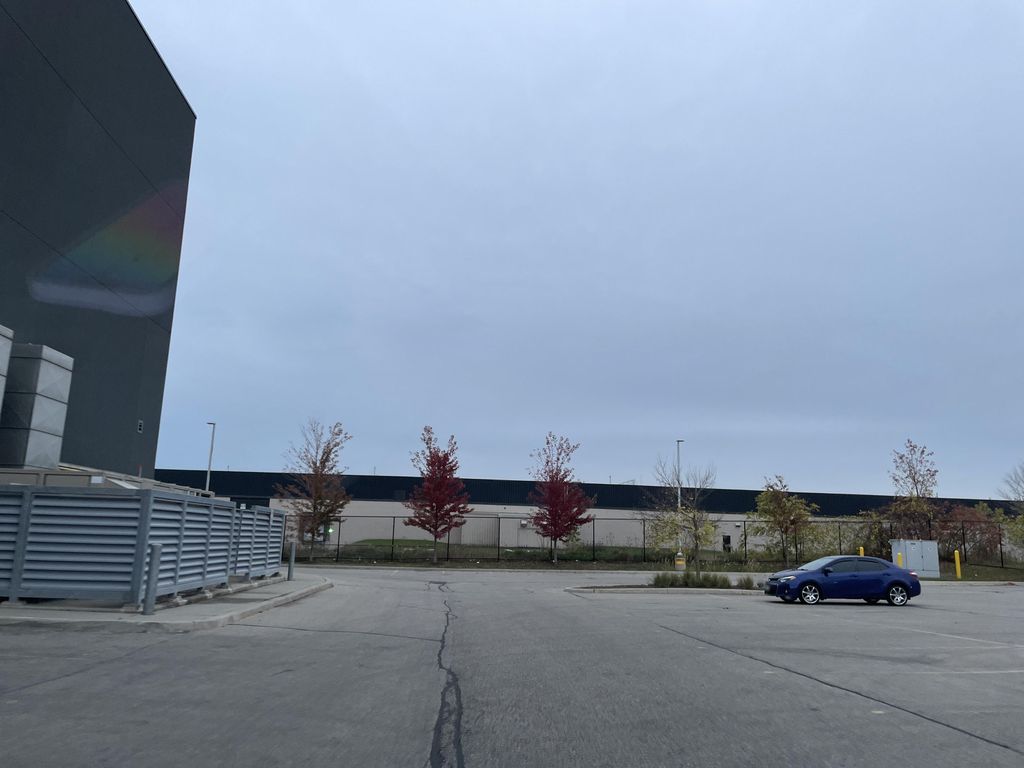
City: kitchener-waterloo